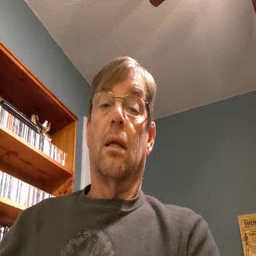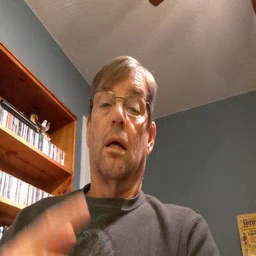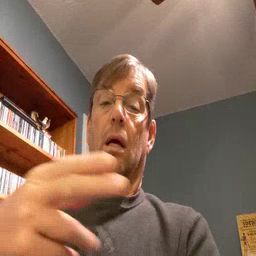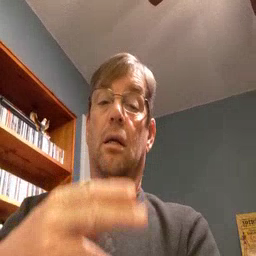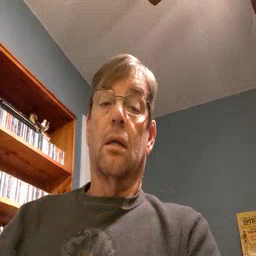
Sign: cut